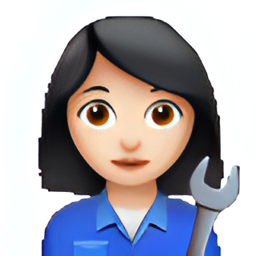
Name: female mechanic type 1 2
Emoji: 👩🏻‍🔧
Group: People & Body
Sub-group: person-role